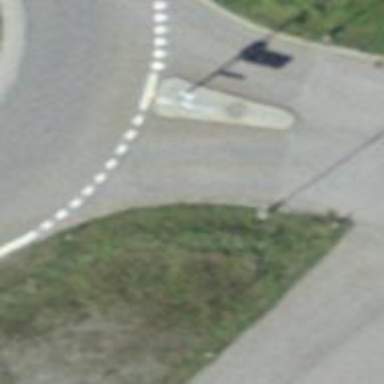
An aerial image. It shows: Lift gate barrier.